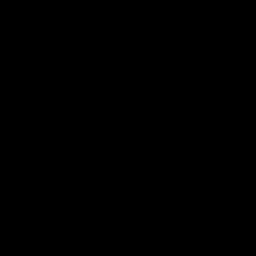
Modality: T2w
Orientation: coronal
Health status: healthy
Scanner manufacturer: siemens
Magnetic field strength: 3 T
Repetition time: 10 s
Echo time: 0.092 s